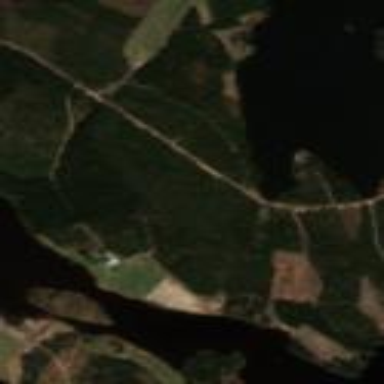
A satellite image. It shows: Woodland with needle-leaved trees.